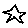
Label: star